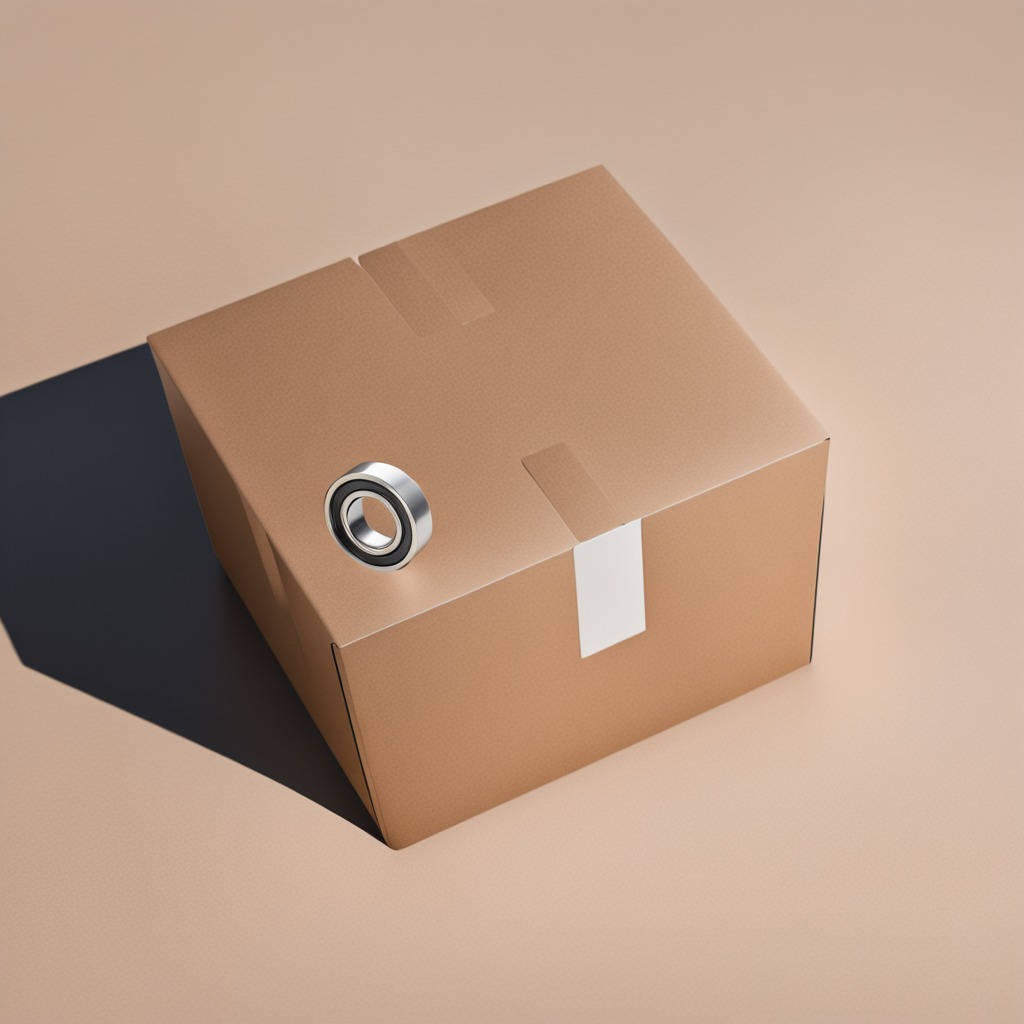
A metal ball bearing is lying on a clean dry cardboard box surface in an outdoor workshop during daytime bright natural light soft shadows slightly creased but